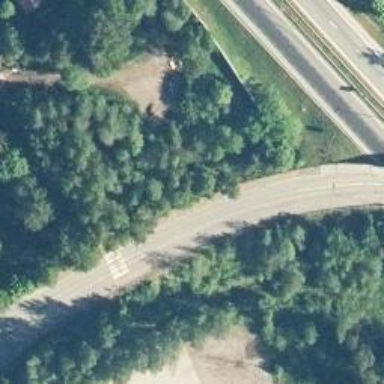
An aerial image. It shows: Asphalt cycleway.